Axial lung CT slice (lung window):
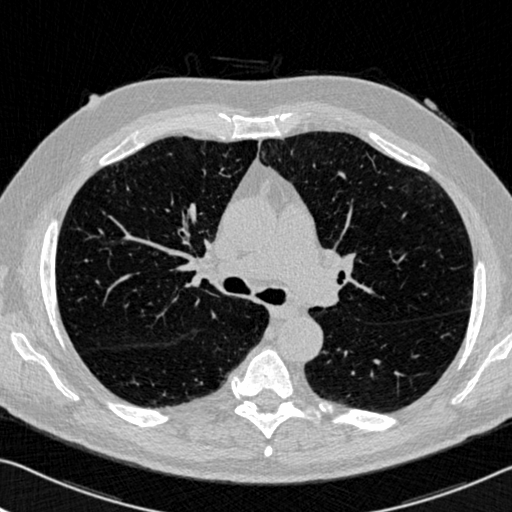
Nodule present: no